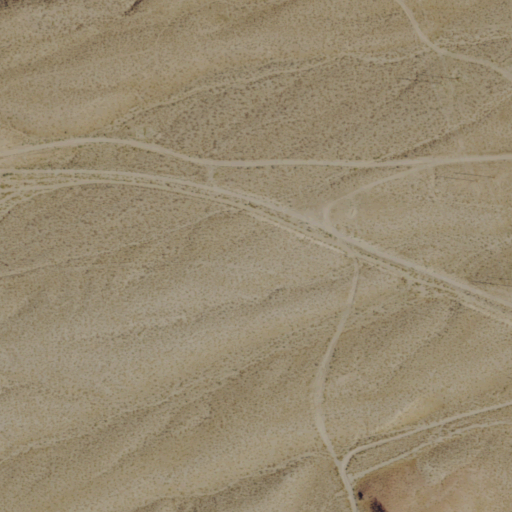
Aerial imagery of valley in Nevada named The Canyon containing only shrub